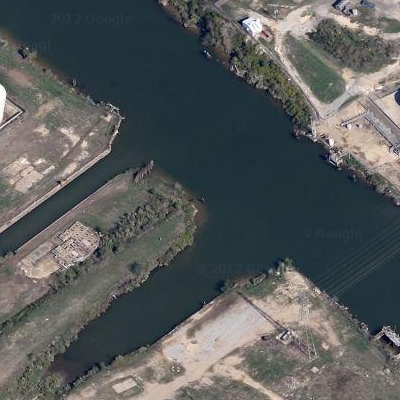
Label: RiverLake